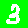
Digit: 3